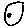
Label: circle